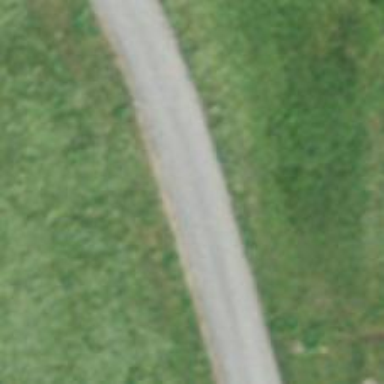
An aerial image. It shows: Unclassified road with asphalt surface.